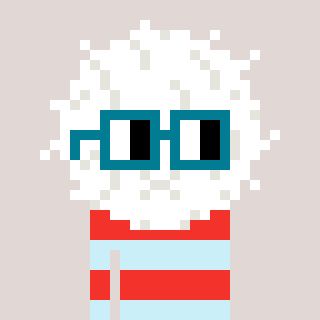
a pixel art character with square dark green glasses, a cottonball-shaped head and a cold-colored body on a warm background